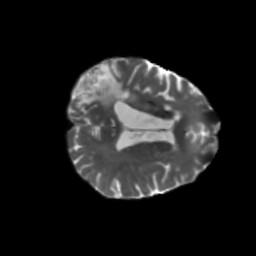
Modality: T2w
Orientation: axial
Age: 68
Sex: female
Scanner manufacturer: siemens
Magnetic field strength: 3 T
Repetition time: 5.25 s
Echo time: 0.08 s